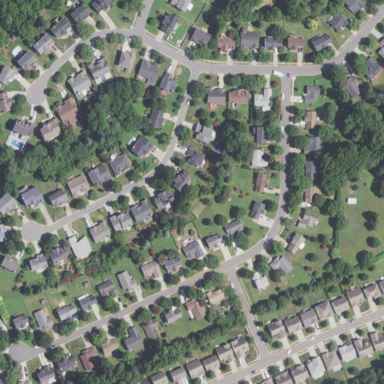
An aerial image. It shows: Single-family residential area.